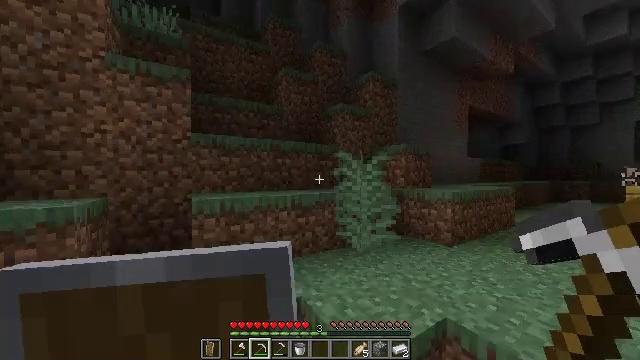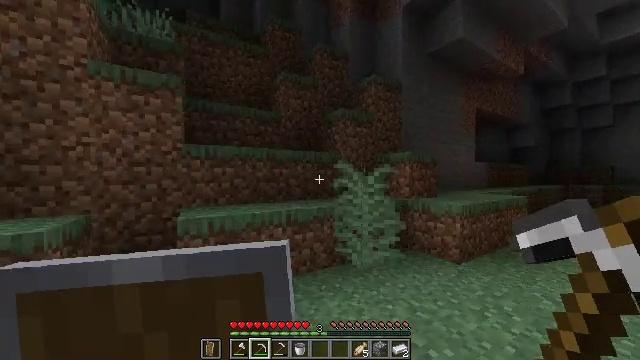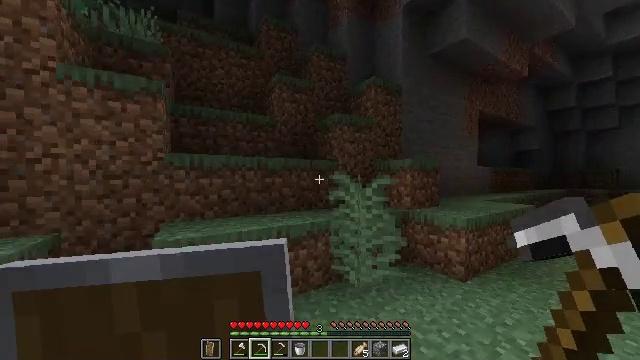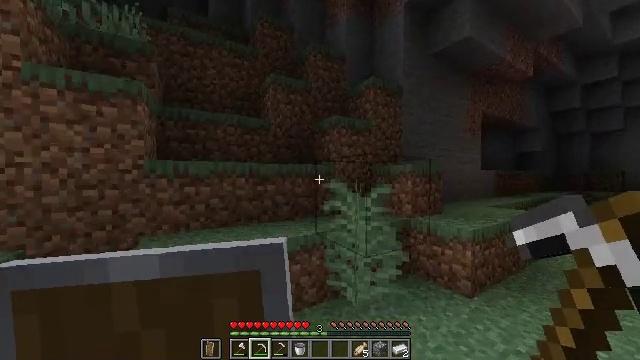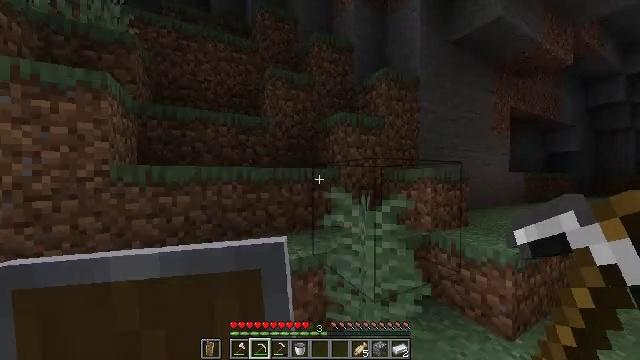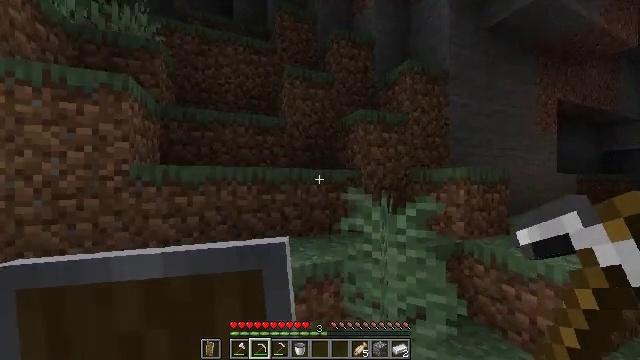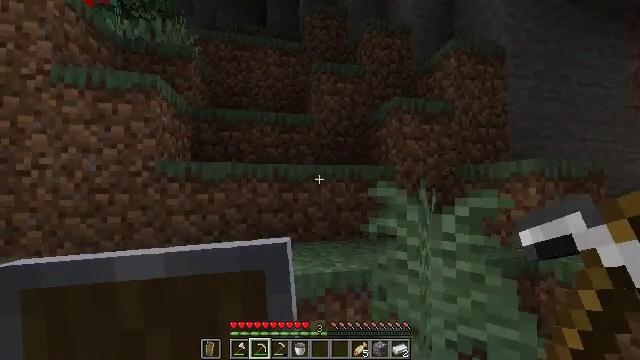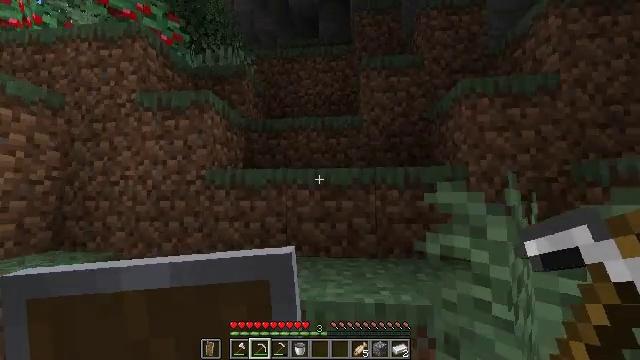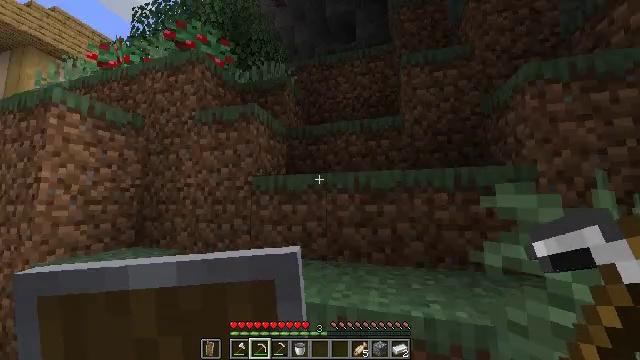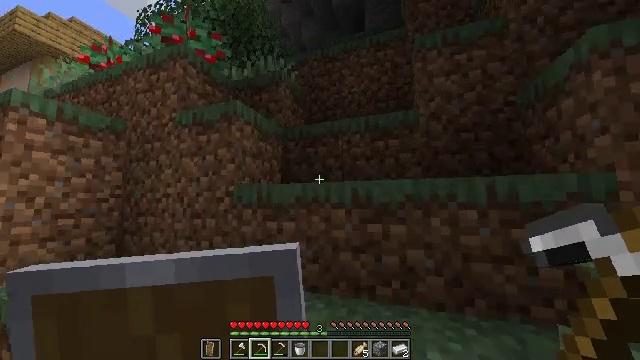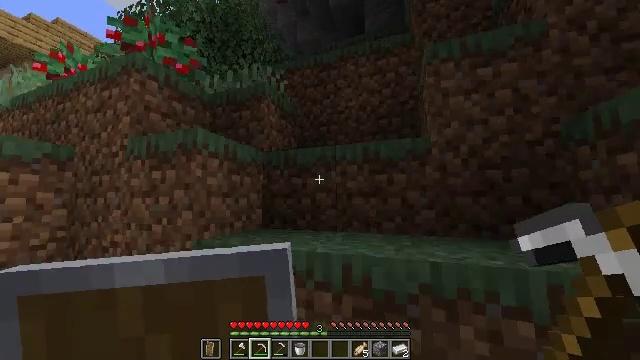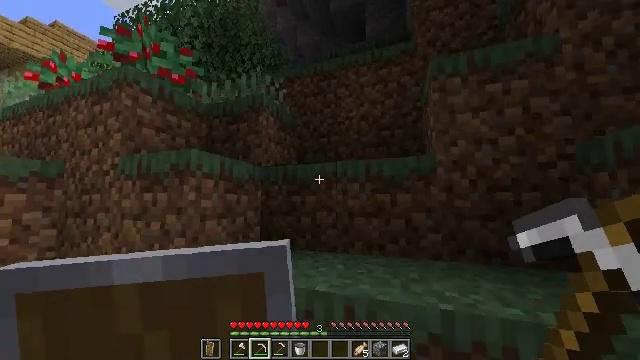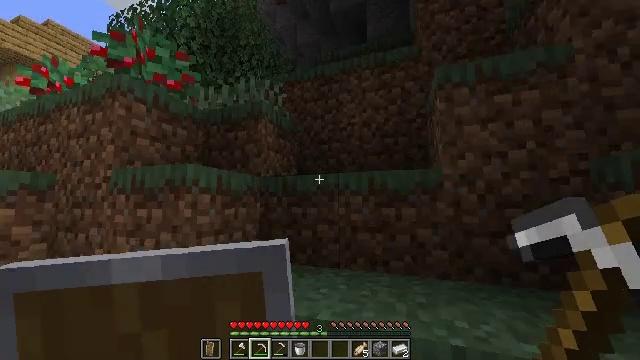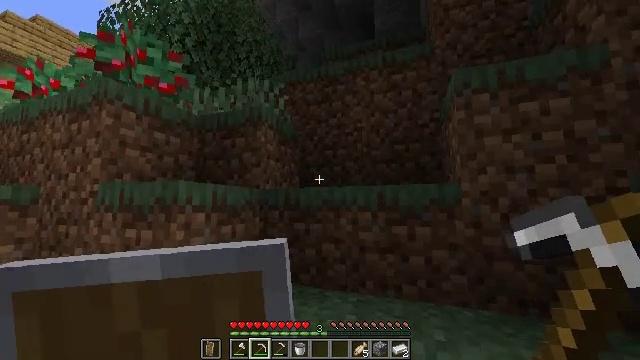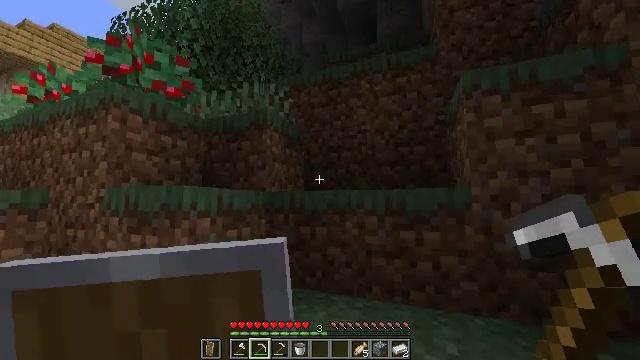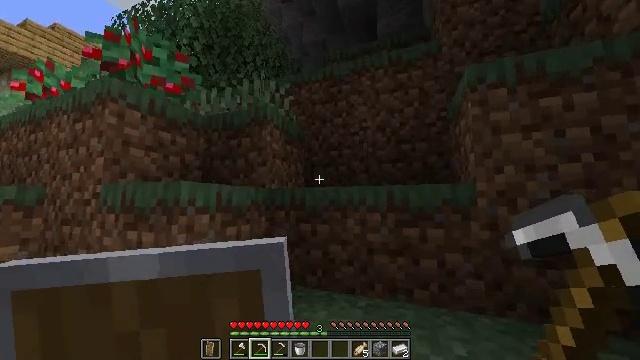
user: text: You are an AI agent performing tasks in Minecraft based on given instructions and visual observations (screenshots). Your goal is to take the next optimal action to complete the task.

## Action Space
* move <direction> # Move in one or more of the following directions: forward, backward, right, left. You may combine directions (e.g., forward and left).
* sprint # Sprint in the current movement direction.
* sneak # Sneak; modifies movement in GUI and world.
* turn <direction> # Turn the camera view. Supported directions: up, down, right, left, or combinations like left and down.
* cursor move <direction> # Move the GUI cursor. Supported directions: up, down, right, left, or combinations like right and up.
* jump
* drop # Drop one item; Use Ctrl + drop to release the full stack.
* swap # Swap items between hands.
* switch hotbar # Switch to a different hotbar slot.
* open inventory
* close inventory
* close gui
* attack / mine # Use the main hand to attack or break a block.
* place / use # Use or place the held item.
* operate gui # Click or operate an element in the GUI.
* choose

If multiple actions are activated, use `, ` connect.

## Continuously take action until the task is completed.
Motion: motion action
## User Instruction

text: Harvest sweet berries by mining the bush.
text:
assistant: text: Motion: move forward, sprint, jump
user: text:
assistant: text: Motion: move forward, sprint, jump
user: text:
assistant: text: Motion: move forward, sprint, jump
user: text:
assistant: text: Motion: move forward, sprint, turn left, jump
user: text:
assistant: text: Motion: move forward, sprint, turn left, jump
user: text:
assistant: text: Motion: move forward, sprint, turn left and up, jump
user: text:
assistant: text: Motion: move forward, sprint, turn left and up, jump
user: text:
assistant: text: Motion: move forward, sprint, turn left and up, jump
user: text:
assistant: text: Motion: move forward, sprint, turn left, jump
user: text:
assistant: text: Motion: move forward, sprint, jump
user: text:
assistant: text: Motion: move forward, sprint, jump
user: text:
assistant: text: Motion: move forward, sprint, jump
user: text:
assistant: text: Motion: move forward, sprint, jump
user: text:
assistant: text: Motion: move forward, sprint, jump
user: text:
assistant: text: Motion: move forward, sprint, jump
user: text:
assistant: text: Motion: move forward, sprint, jump
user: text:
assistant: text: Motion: move forward, sprint, turn right and up, jump
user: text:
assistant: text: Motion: move forward, sprint, turn right and up, jump
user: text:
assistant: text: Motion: move forward, sprint, turn right and up, jump
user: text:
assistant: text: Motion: move forward and move right, sprint, jump
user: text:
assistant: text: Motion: move forward and move right, sprint, jump
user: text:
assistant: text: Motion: move forward and move right, sprint, jump
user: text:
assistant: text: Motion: move forward and move right, sprint, jump
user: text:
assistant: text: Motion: move forward and move right, sprint, turn left and down, jump
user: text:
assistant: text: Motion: move forward and move right, sprint, turn left and down, jump
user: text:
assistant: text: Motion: move forward and move right, sprint, turn left and down, jump
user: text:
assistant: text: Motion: move forward and move right, sprint, jump
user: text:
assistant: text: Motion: move forward and move right, sprint, jump
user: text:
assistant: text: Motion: move forward and move right, sprint, jump
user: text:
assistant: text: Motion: move forward and move right, sprint, jump